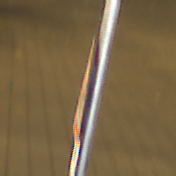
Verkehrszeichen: KinderRechts
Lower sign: RichtungsangabeDurchPfeile2
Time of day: Night
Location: Outdoor (Urban)
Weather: Clear
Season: NotSpecified
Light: Artificial